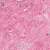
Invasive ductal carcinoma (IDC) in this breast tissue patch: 0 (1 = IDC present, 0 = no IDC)